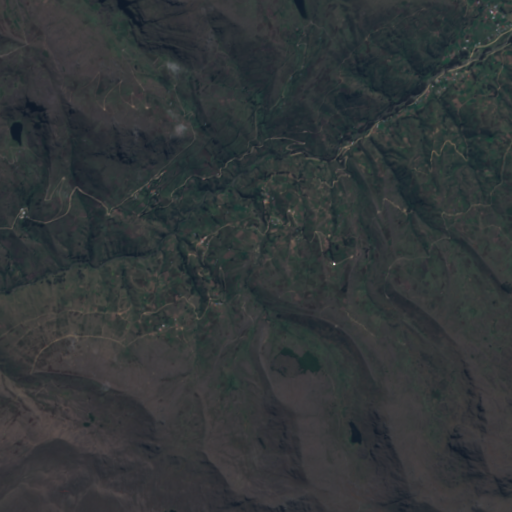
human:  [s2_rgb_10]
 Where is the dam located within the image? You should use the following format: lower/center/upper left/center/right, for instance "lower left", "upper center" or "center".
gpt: The dam is located in the upper left of the image.
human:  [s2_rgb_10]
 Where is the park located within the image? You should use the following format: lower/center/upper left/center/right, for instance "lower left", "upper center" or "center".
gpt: The park is located in the center left of the image.
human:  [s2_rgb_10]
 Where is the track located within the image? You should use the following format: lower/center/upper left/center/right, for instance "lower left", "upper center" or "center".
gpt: There is no track in the image.